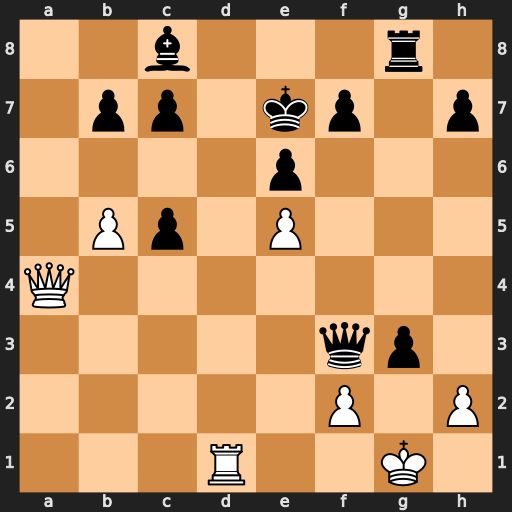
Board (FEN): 2b3r1/1pp1kp1p/4p3/1Pp1P3/Q7/5qp1/5P1P/3R2K1
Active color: w
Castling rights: -
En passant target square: -
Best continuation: Qh4+ Rg5 Qxg5+